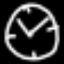
Label: clock